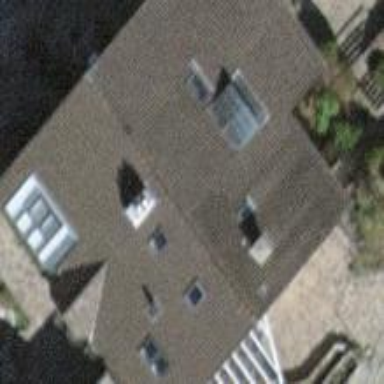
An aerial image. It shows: Simple and straightforward house.